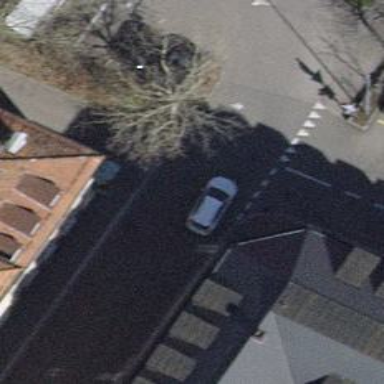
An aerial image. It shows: Asphalt road in residential area with opposite cycleway.